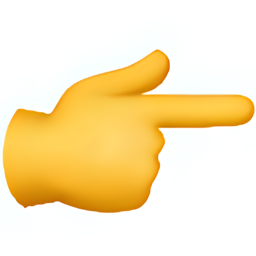
Name: white right pointing backhand index
Emoji: 👉
Group: People & Body
Sub-group: hand-single-finger